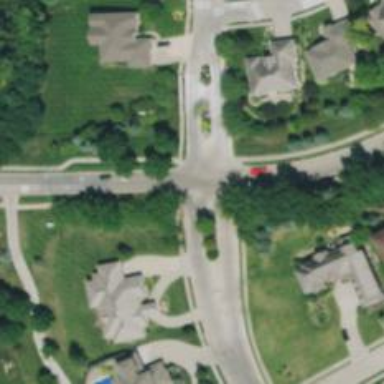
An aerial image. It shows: Unmarked road crossing.